Question: I have an application where i am using sencha touch JS API for UI rendering. The UI works fine in chrome browser but not working in Android or iPhone device.
i have used the following code.
'''
Ext.regModel('Contact', {
fields: ['firstName', 'lastName']
});
var store1 = new Ext.data.JsonStore({
model : 'Contact',
autoLoad : true,
autoDestroy : true,
data: [
{firstName: 'Tommy', lastName: 'Maintz'},
{firstName: 'Rob', lastName: 'Dougan'},
{firstName: 'Ed', lastName: 'Spencer'},
{firstName: 'Abraham', lastName: 'Elias'},
{firstName: 'Jay', lastName: 'Robinson'}
]
});
new Ext.Application({
launch: function() {
var panel = new Ext.Panel({
fullscreen: true,
id:'thePanel',
layout: 'auto',
style: 'background-color:darkblue',
scroll:'vertical'
});
//do this in your dynamically called function
var list = new Ext.List({
id :'theList',
itemTpl : '{firstName} {lastName}',
store: store1,
width: '100%',
scroll:false
});
var stateList = new Ext.form.Select({
label : 'State',
widht: '100%',
options: [
{text: 'First Option', value: 'first'},
{text: 'Second Option', value: 'second'},
{text: 'Third Option', value: 'third'}
],
autoLoad : true,
autoDestroy : true
});
panel.items.add(list);
panel.items.add(stateList);
panel.doLayout();
}
});
'''

It gives the UI like as shown in the image. But the select control is not working for (State list in not populating). please help me.
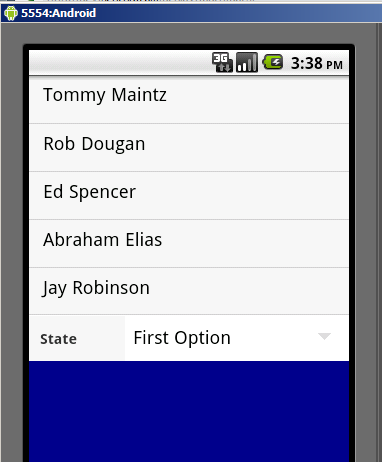
Answer: Each form field needs to have a name property, i.e. the name of the parameter to be send when the form is submitted. Updated your stateList object like this:
'''
var stateList = new Ext.form.Select({
label : 'State',
name: 'selectField',
width: '100%',
options: [
{text: 'First Option', value: 'first'},
{text: 'Second Option', value: 'second'},
{text: 'Third Option', value: 'third'}
],
autoLoad : true,
autoDestroy : true
'''
});